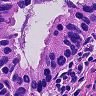
Metastatic tissue present: yes